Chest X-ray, AP view. Patient: 65 years old, sex M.
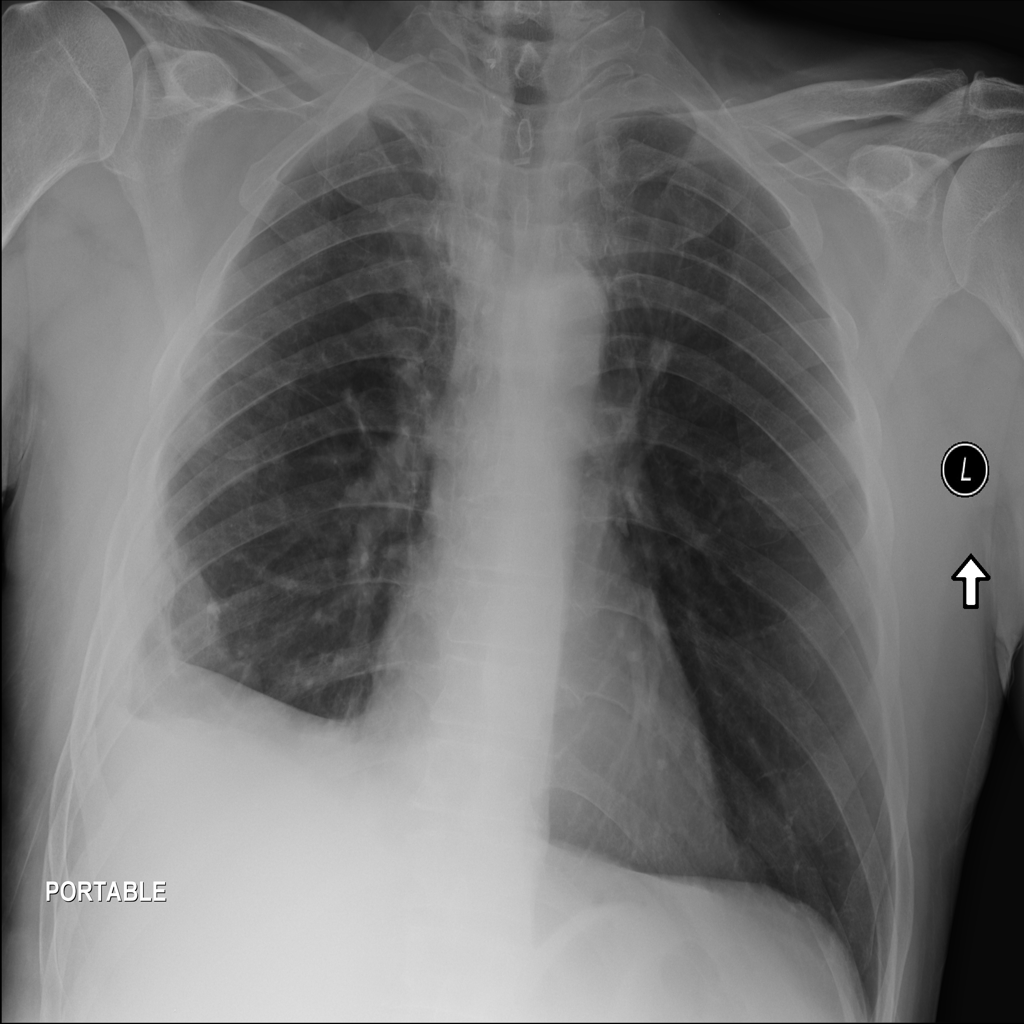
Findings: Atelectasis, Effusion